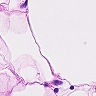
Metastatic tissue present: no